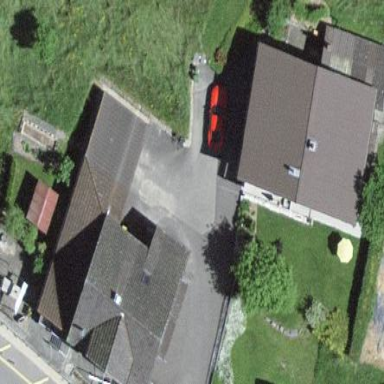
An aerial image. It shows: Residential building.